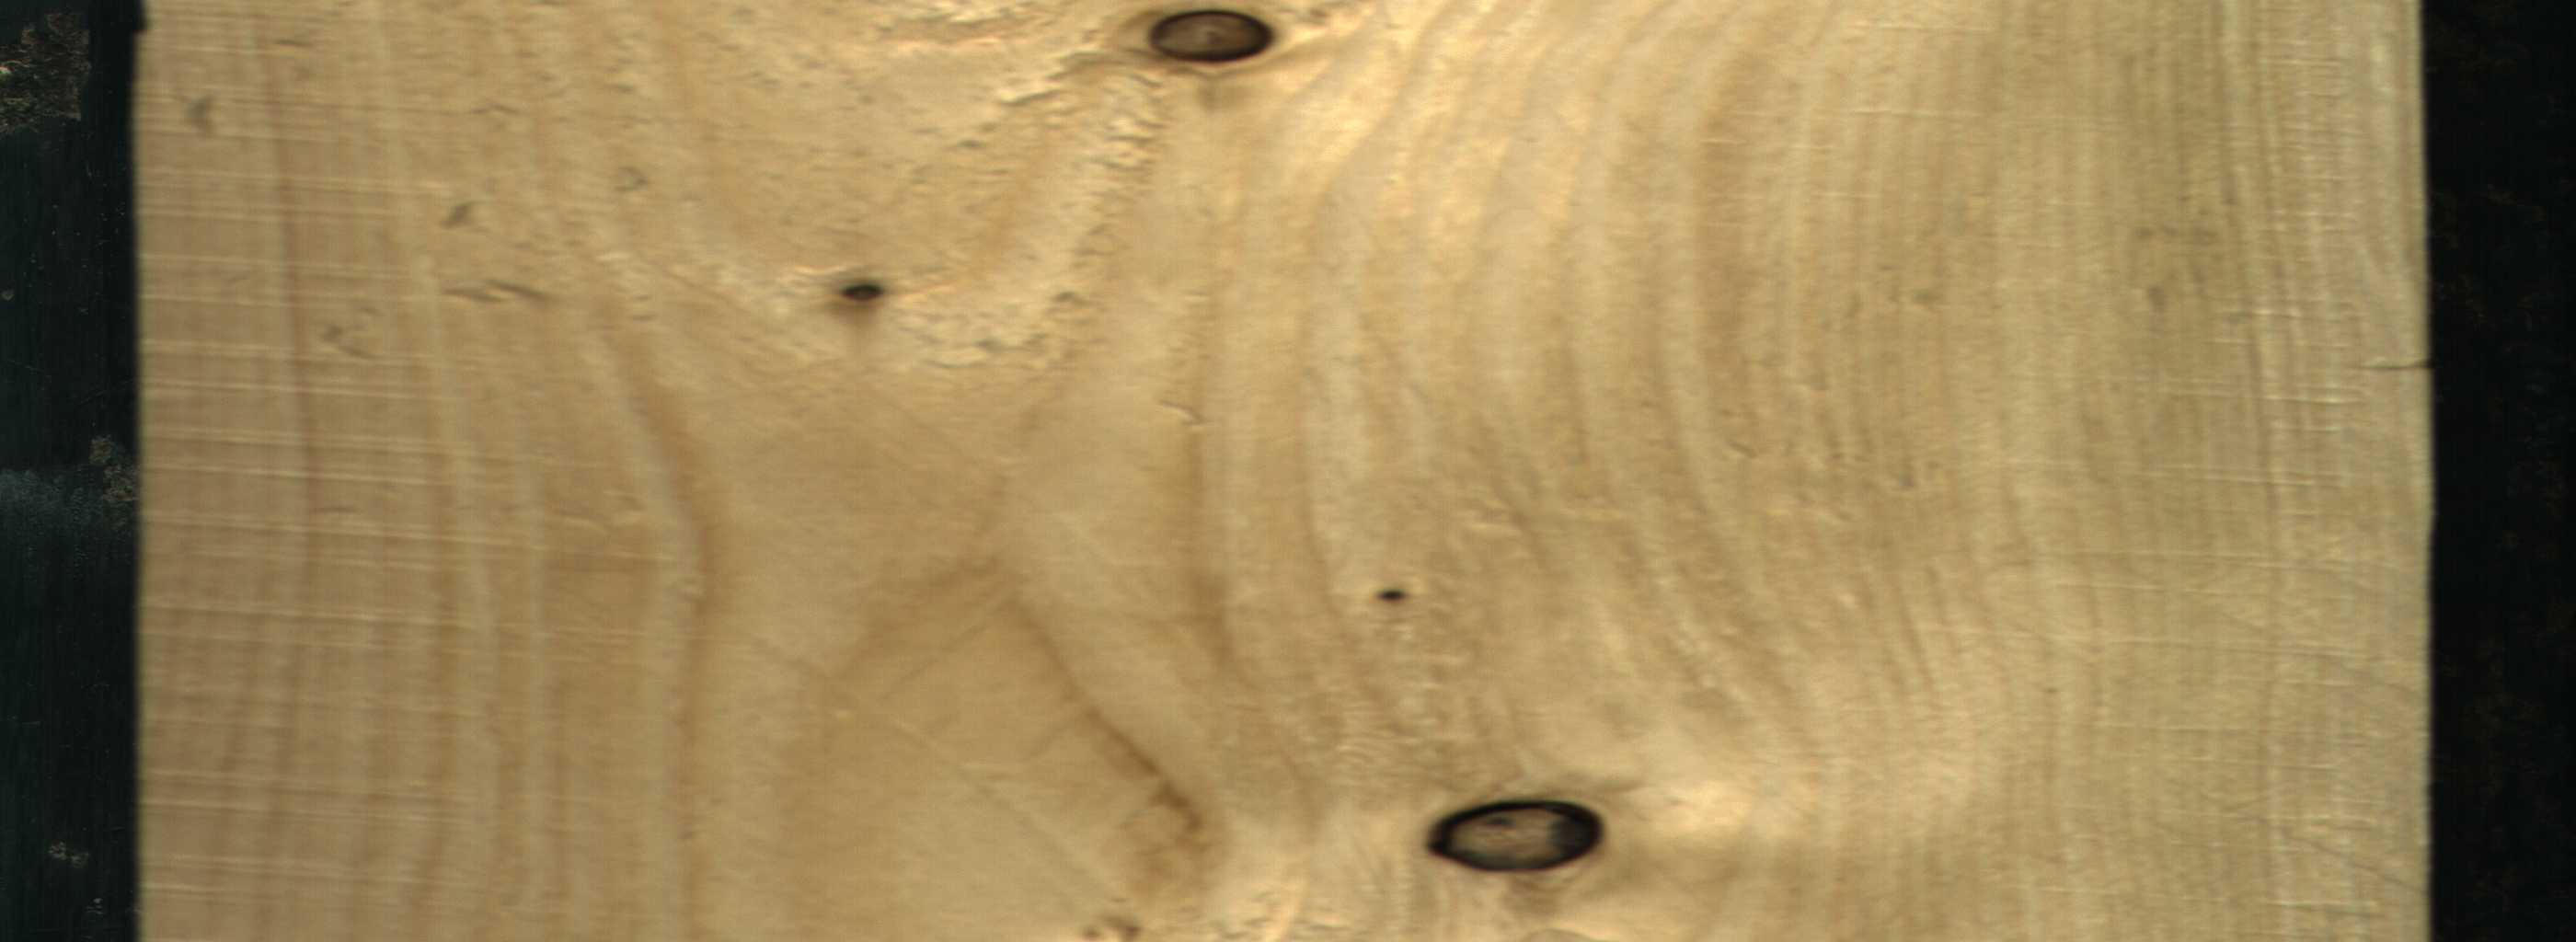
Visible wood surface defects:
Dead_Knot
Dead_Knot
Dead_Knot
Dead_Knot